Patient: sex M, age 25
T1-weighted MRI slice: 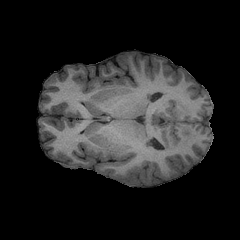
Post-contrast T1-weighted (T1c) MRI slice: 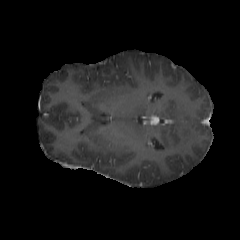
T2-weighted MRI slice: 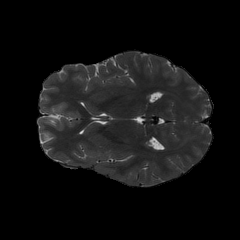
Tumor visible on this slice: no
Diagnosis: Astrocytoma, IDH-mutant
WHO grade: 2